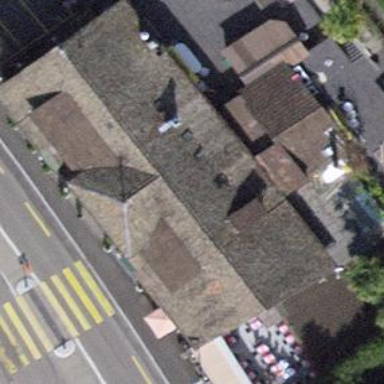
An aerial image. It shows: Restaurant building.